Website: lowes
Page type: billing-address
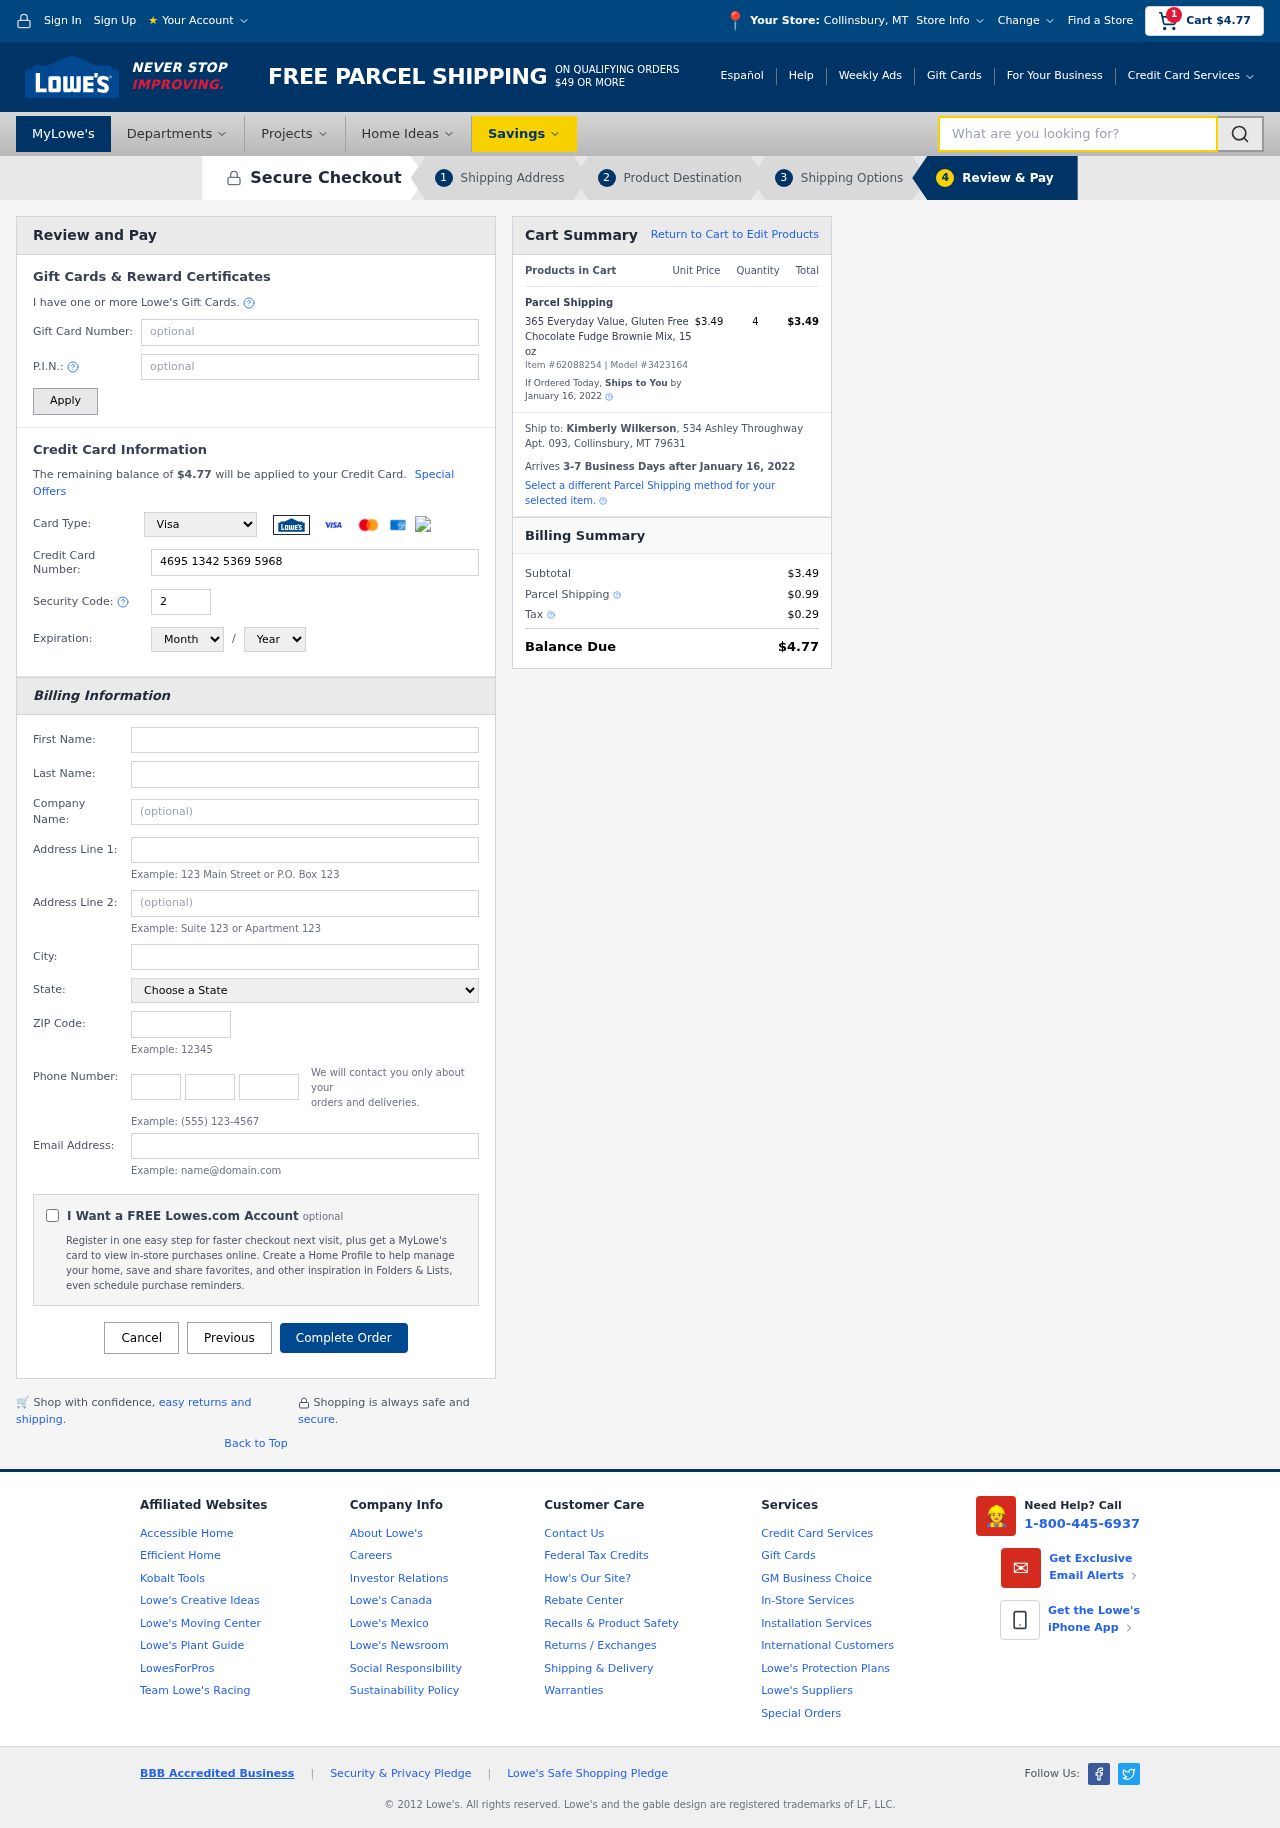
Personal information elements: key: PII_CARD_CVV
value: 299
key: PII_CARD_EXPIRY_MONTH
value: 10
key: PII_CARD_EXPIRY_YEAR
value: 30
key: PII_CARD_NUMBER
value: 4695 1342 5369 5968
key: PII_CARD_TYPE
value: Visa
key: PII_CITY
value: Collinsbury
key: PII_CITY_STATE
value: Collinsbury, MT
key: PII_EMAIL
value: kwilkerson@yahoo.com
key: PII_FIRSTNAME
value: Kimberly
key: PII_FULLNAME
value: Kimberly Wilkerson
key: PII_LASTNAME
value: Wilkerson
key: PII_PHONE_AREA
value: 339
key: PII_PHONE_PREFIX
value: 743
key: PII_PHONE_SUFFIX
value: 9813
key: PII_POSTCODE
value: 79631
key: PII_STATE
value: Montana
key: PII_STREET
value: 534 Ashley Throughway Apt. 093
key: PII_CITY_STATE_ZIP
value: Collinsbury, MT 79631
Product elements: key: PRODUCT1_NAME
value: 365 Everyday Value, Gluten Free Chocolate Fudge Brownie Mix, 15 oz
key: PRODUCT1_PRICE
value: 3.49
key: PRODUCT1_QUANTITY
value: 4
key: PRODUCT_ITEM_NUMBER
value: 62088254
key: PRODUCT_MODEL_NUMBER
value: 3423164
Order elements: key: ORDER_SUBTOTAL
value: $4.77
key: ORDER_TOTAL
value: $4.77
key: ORDER_SHIPPING_DATE
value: January 16, 2022
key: ORDER_SUBTOTAL
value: $3.49
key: ORDER_DELIVERY_DATE
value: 3-7 Business Days after January 16, 2022
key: ORDER_SHIPPING_DATE2
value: January 16, 2022
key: ORDER_SUBTOTAL2
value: $3.49
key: ORDER_SHIPPING_COST
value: $0.99
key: ORDER_TAX
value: $0.29
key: ORDER_TOTAL2
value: $4.77
Search elements: key: HEADER_SEARCH
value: What are you looking for?